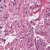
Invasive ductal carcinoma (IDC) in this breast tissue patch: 1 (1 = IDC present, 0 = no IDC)